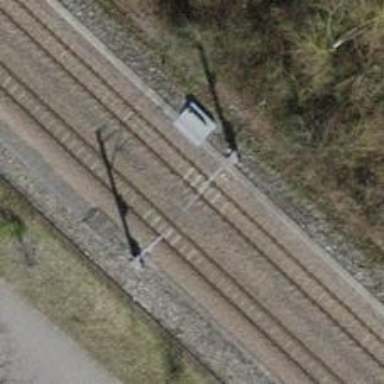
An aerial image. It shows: Narrow-gauge railway track with 1 electrified contact line.